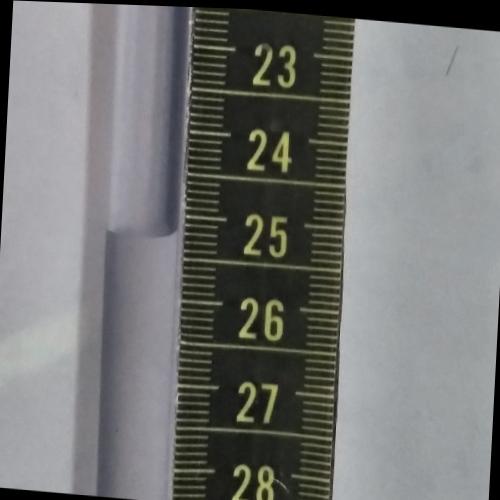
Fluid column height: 25.2 cm